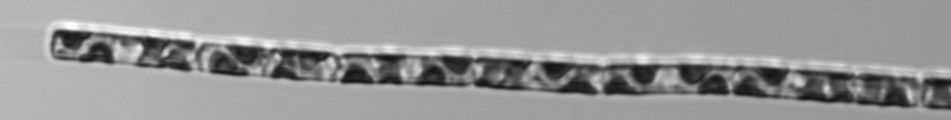
Label: Guinardia_delicatula